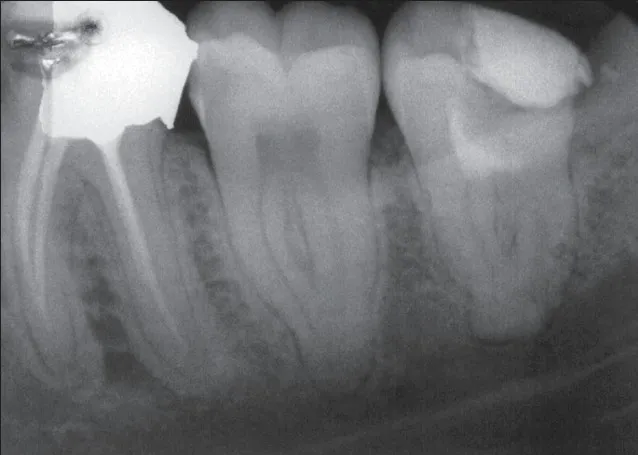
Postoperative radiograph showing pulpotomy with new endodontic material.
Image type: radiology (x_ray)